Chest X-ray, AP view. Patient: 58 years old, sex M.
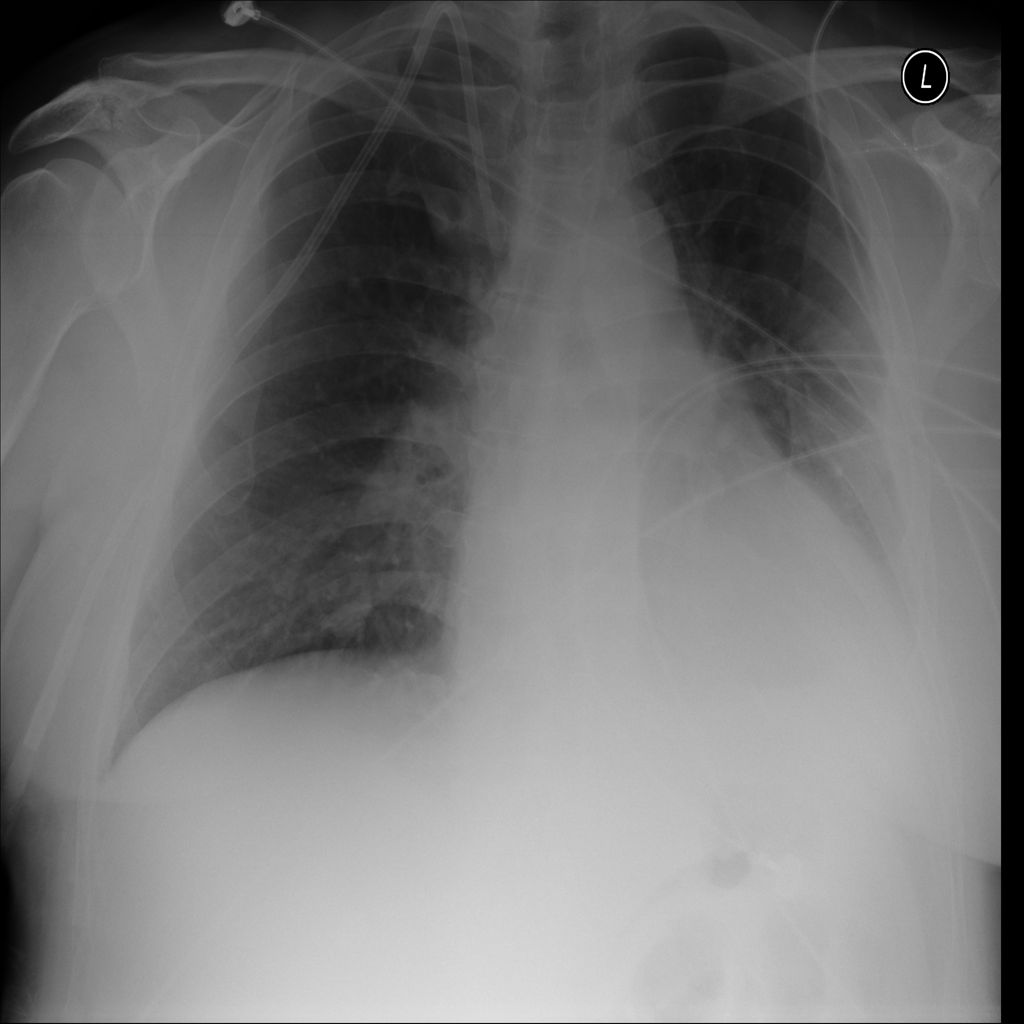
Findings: Effusion, Infiltration